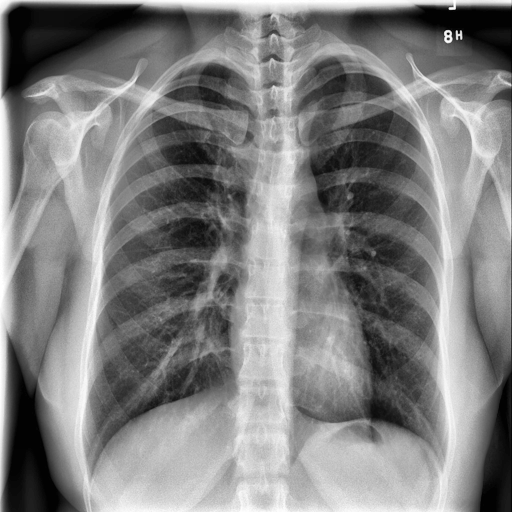
Finding: NORMAL